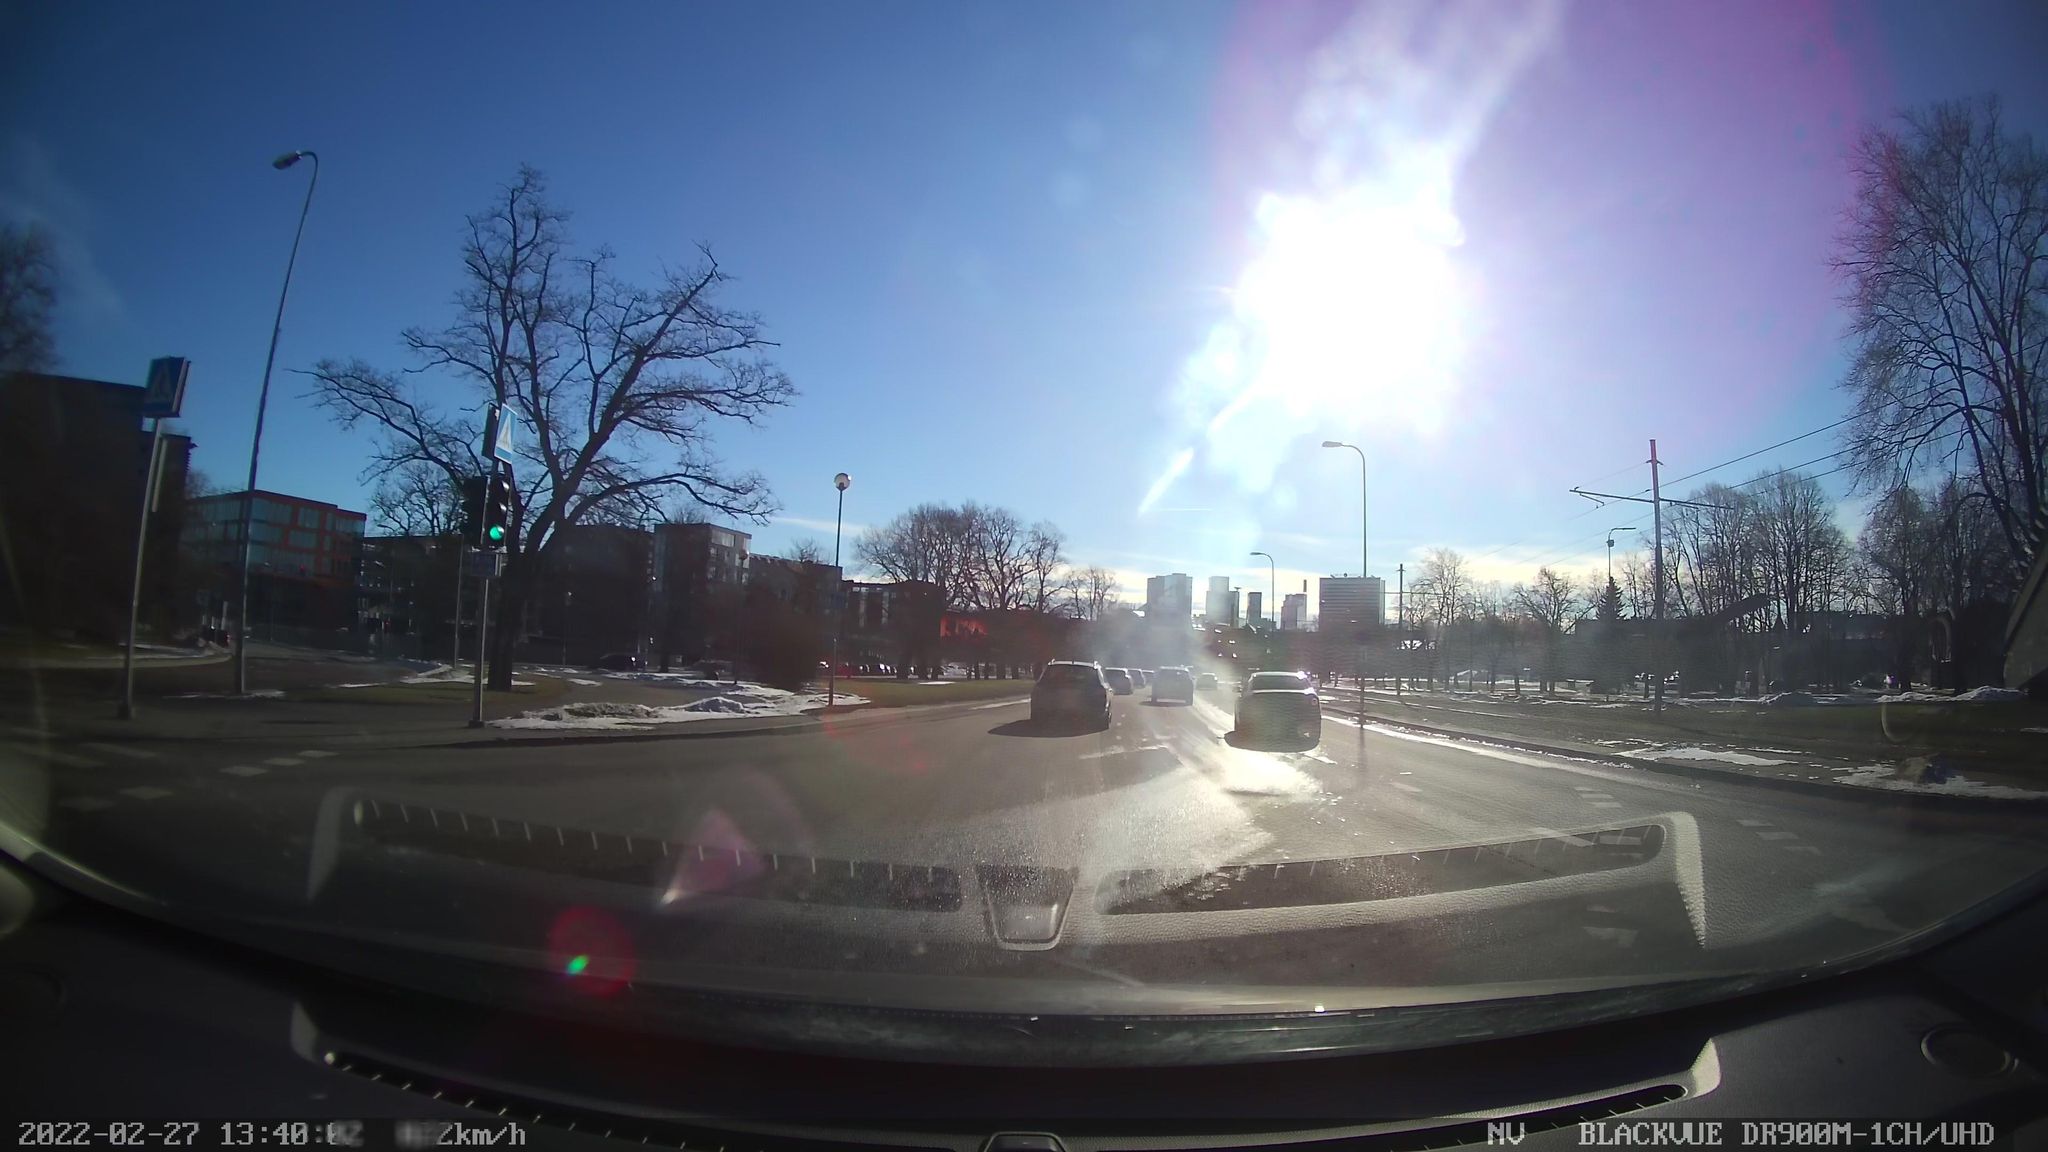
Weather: snowy
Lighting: day
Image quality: good
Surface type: driving surface
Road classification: secondary_link
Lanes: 2
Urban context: urban centre
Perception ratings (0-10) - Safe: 3.63, Lively: 1.7, Beautiful: 1.68, Boring: 3.07, Depressing: 5.18, Wealthy: 6.29